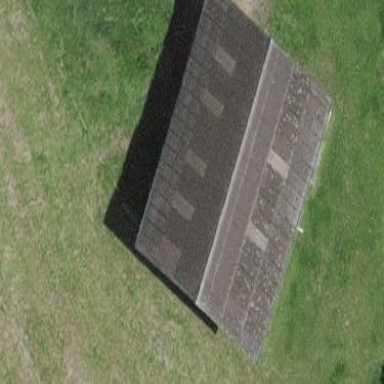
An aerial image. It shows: Shed building.